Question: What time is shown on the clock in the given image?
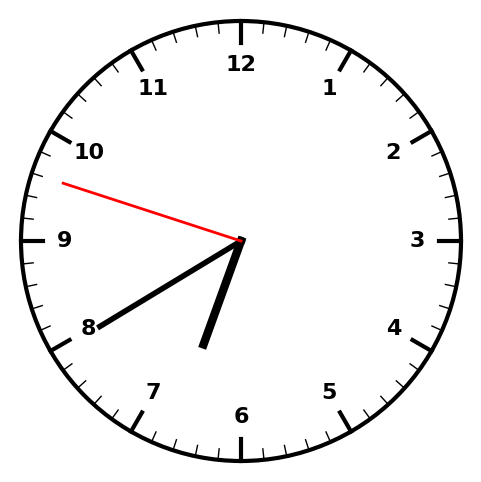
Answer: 06:39:48